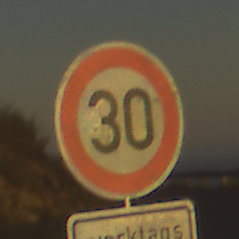
Verkehrszeichen: Geschwindigkeit30
Zusatzzeichen unten: ZeitangabenMitBeschraenkungAufWochentage7
Umgebung: Outdoor, RoadRail
Tageszeit: SunriseSunset
Wetter: PartlyCloudy
Licht: Natural
Jahreszeit: NotSpecified
Kontrast: HighContrast